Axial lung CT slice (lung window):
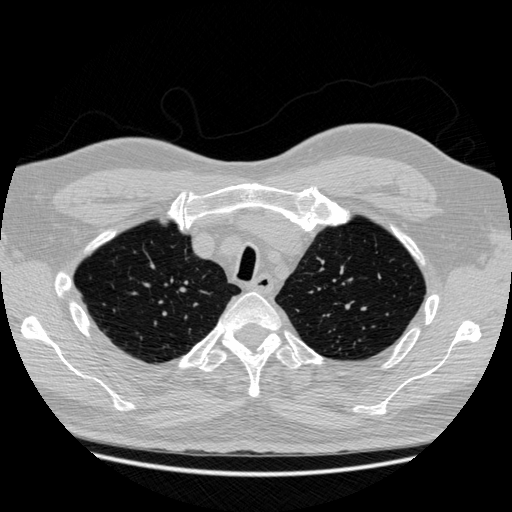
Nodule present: no